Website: bh-photo
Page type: billing-address
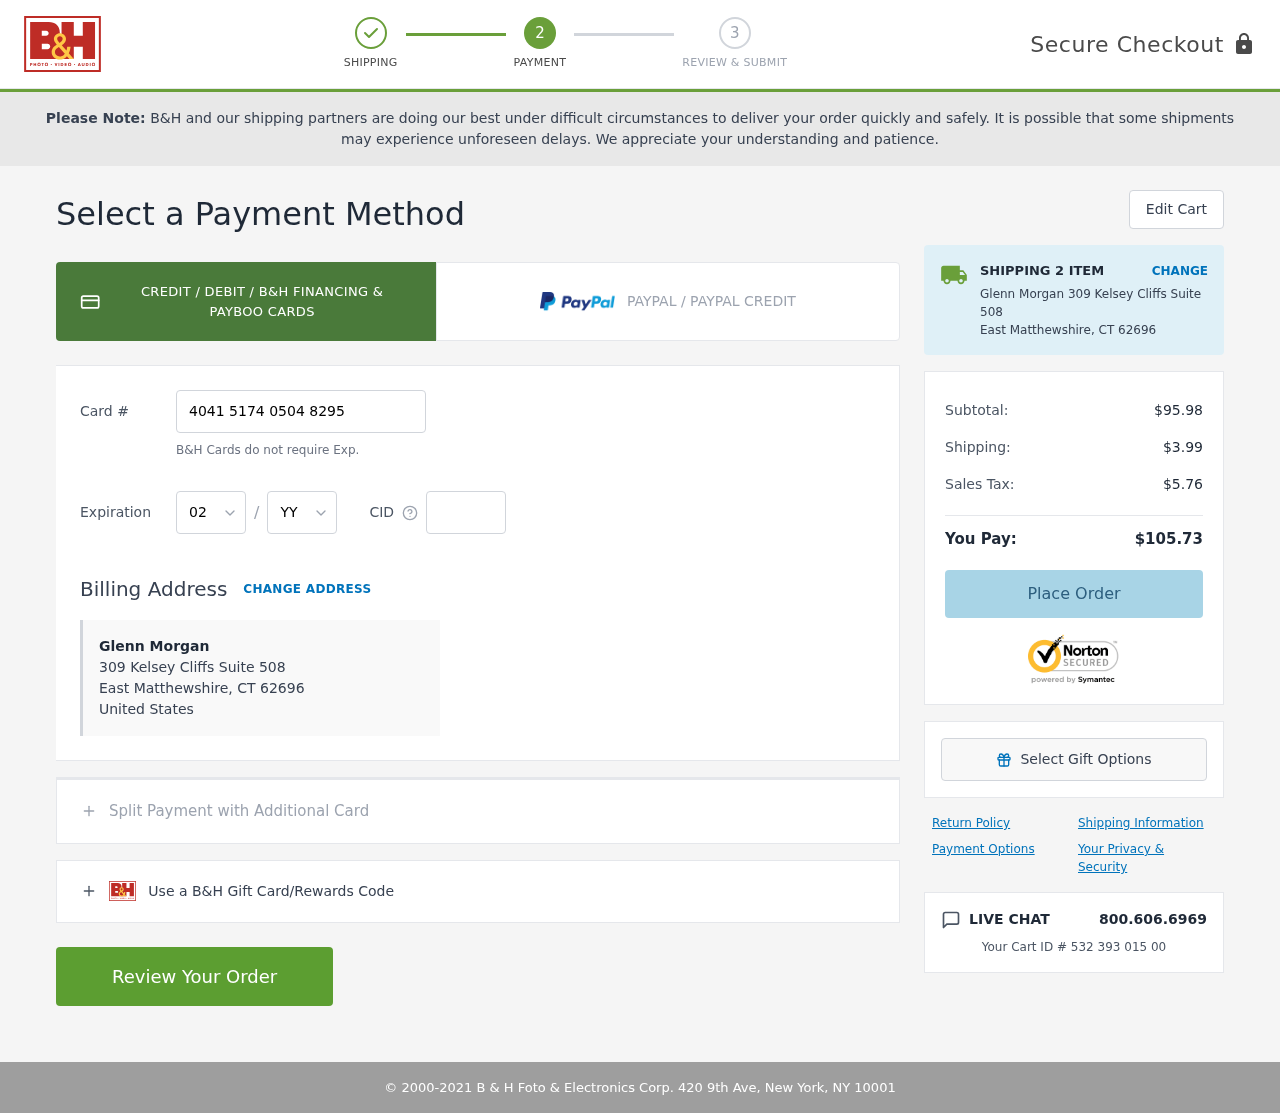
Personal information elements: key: PII_CARD_CVV
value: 533
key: PII_CARD_EXPIRY_MONTH
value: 02
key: PII_CARD_EXPIRY_YEAR
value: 28
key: PII_CARD_NUMBER
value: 4041 5174 0504 8295
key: PII_CITY
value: East Matthewshire
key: PII_COUNTRY
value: United States
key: PII_FULLNAME
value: Glenn Morgan
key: PII_POSTCODE
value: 62696
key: PII_STATE_ABBR
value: CT
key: PII_STREET
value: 309 Kelsey Cliffs Suite 508
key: PII_FULLNAME2
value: Glenn Morgan
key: PII_STREET2
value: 309 Kelsey Cliffs Suite 508
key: PII_CITY_STATE_ZIP2
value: East Matthewshire, CT
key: PII_POSTCODE2
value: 62696
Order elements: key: ORDER_NUM_ITEMS
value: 2
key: ORDER_SUBTOTAL
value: $95.98
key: ORDER_SHIPPING_COST
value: $3.99
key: ORDER_TAX
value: $5.76
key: ORDER_TOTAL
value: $105.73
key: ORDER_ID
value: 532 393 015 00